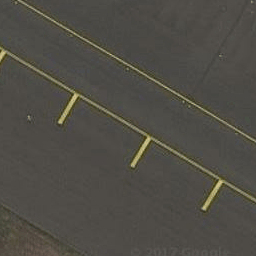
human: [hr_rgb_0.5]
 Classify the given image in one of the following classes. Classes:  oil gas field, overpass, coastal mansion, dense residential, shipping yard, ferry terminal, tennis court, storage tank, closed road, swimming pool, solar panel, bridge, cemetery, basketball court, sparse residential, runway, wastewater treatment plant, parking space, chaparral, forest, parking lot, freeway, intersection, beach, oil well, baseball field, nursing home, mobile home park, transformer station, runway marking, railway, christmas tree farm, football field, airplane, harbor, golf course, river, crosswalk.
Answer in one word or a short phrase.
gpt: runway marking